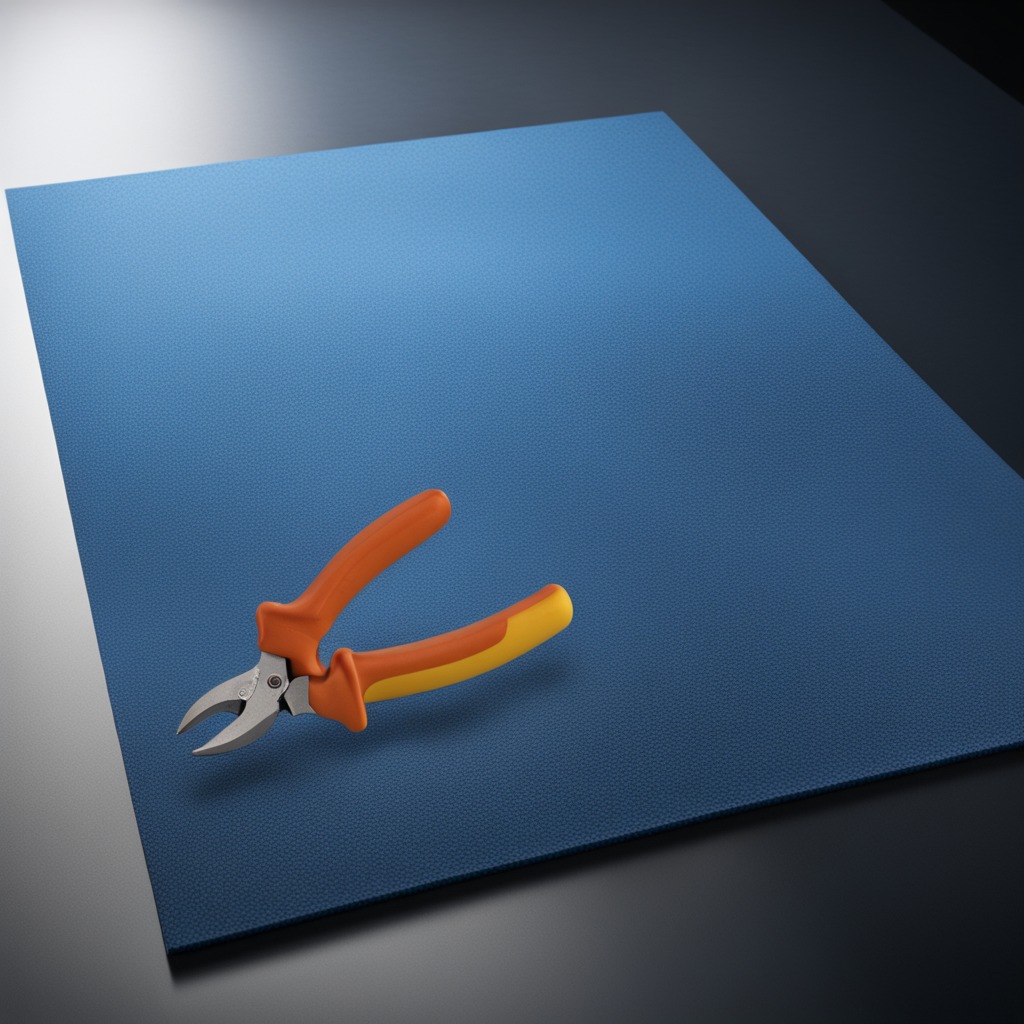
A plier lies on the granite tabletop.